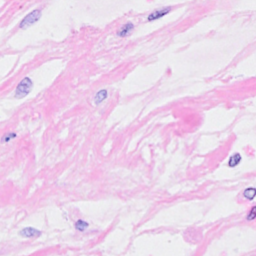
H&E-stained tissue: Breast